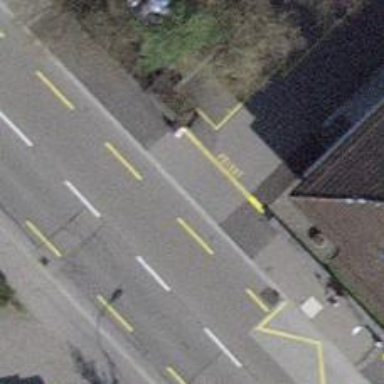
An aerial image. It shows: Unmarked crossing with traffic calming table on the road.